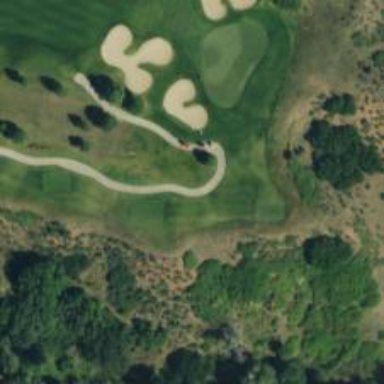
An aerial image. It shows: Golf cartpath that is also road path.